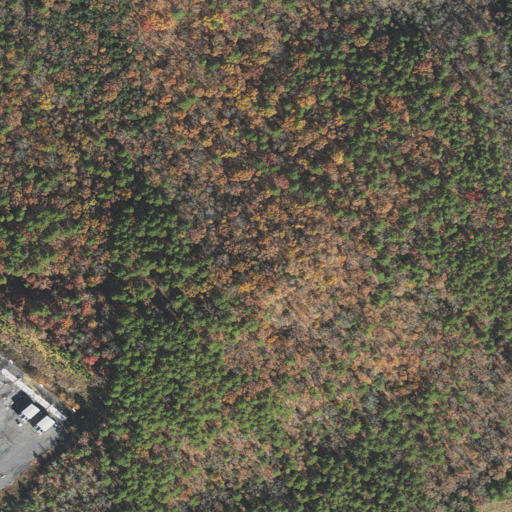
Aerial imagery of mountain in Arkansas named Potato Hill containing mixed forest, evergreen forest, deciduous forest, high intensity development, medium intensity development, low intensity development, open development, and pasture